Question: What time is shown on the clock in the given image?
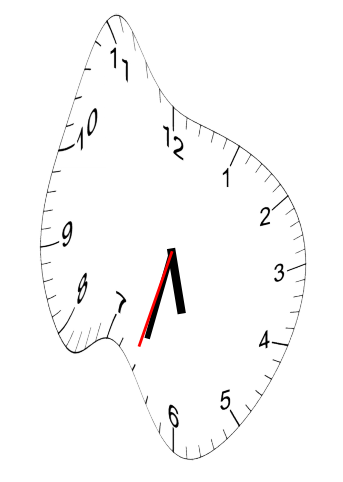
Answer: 05:32:33